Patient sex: F
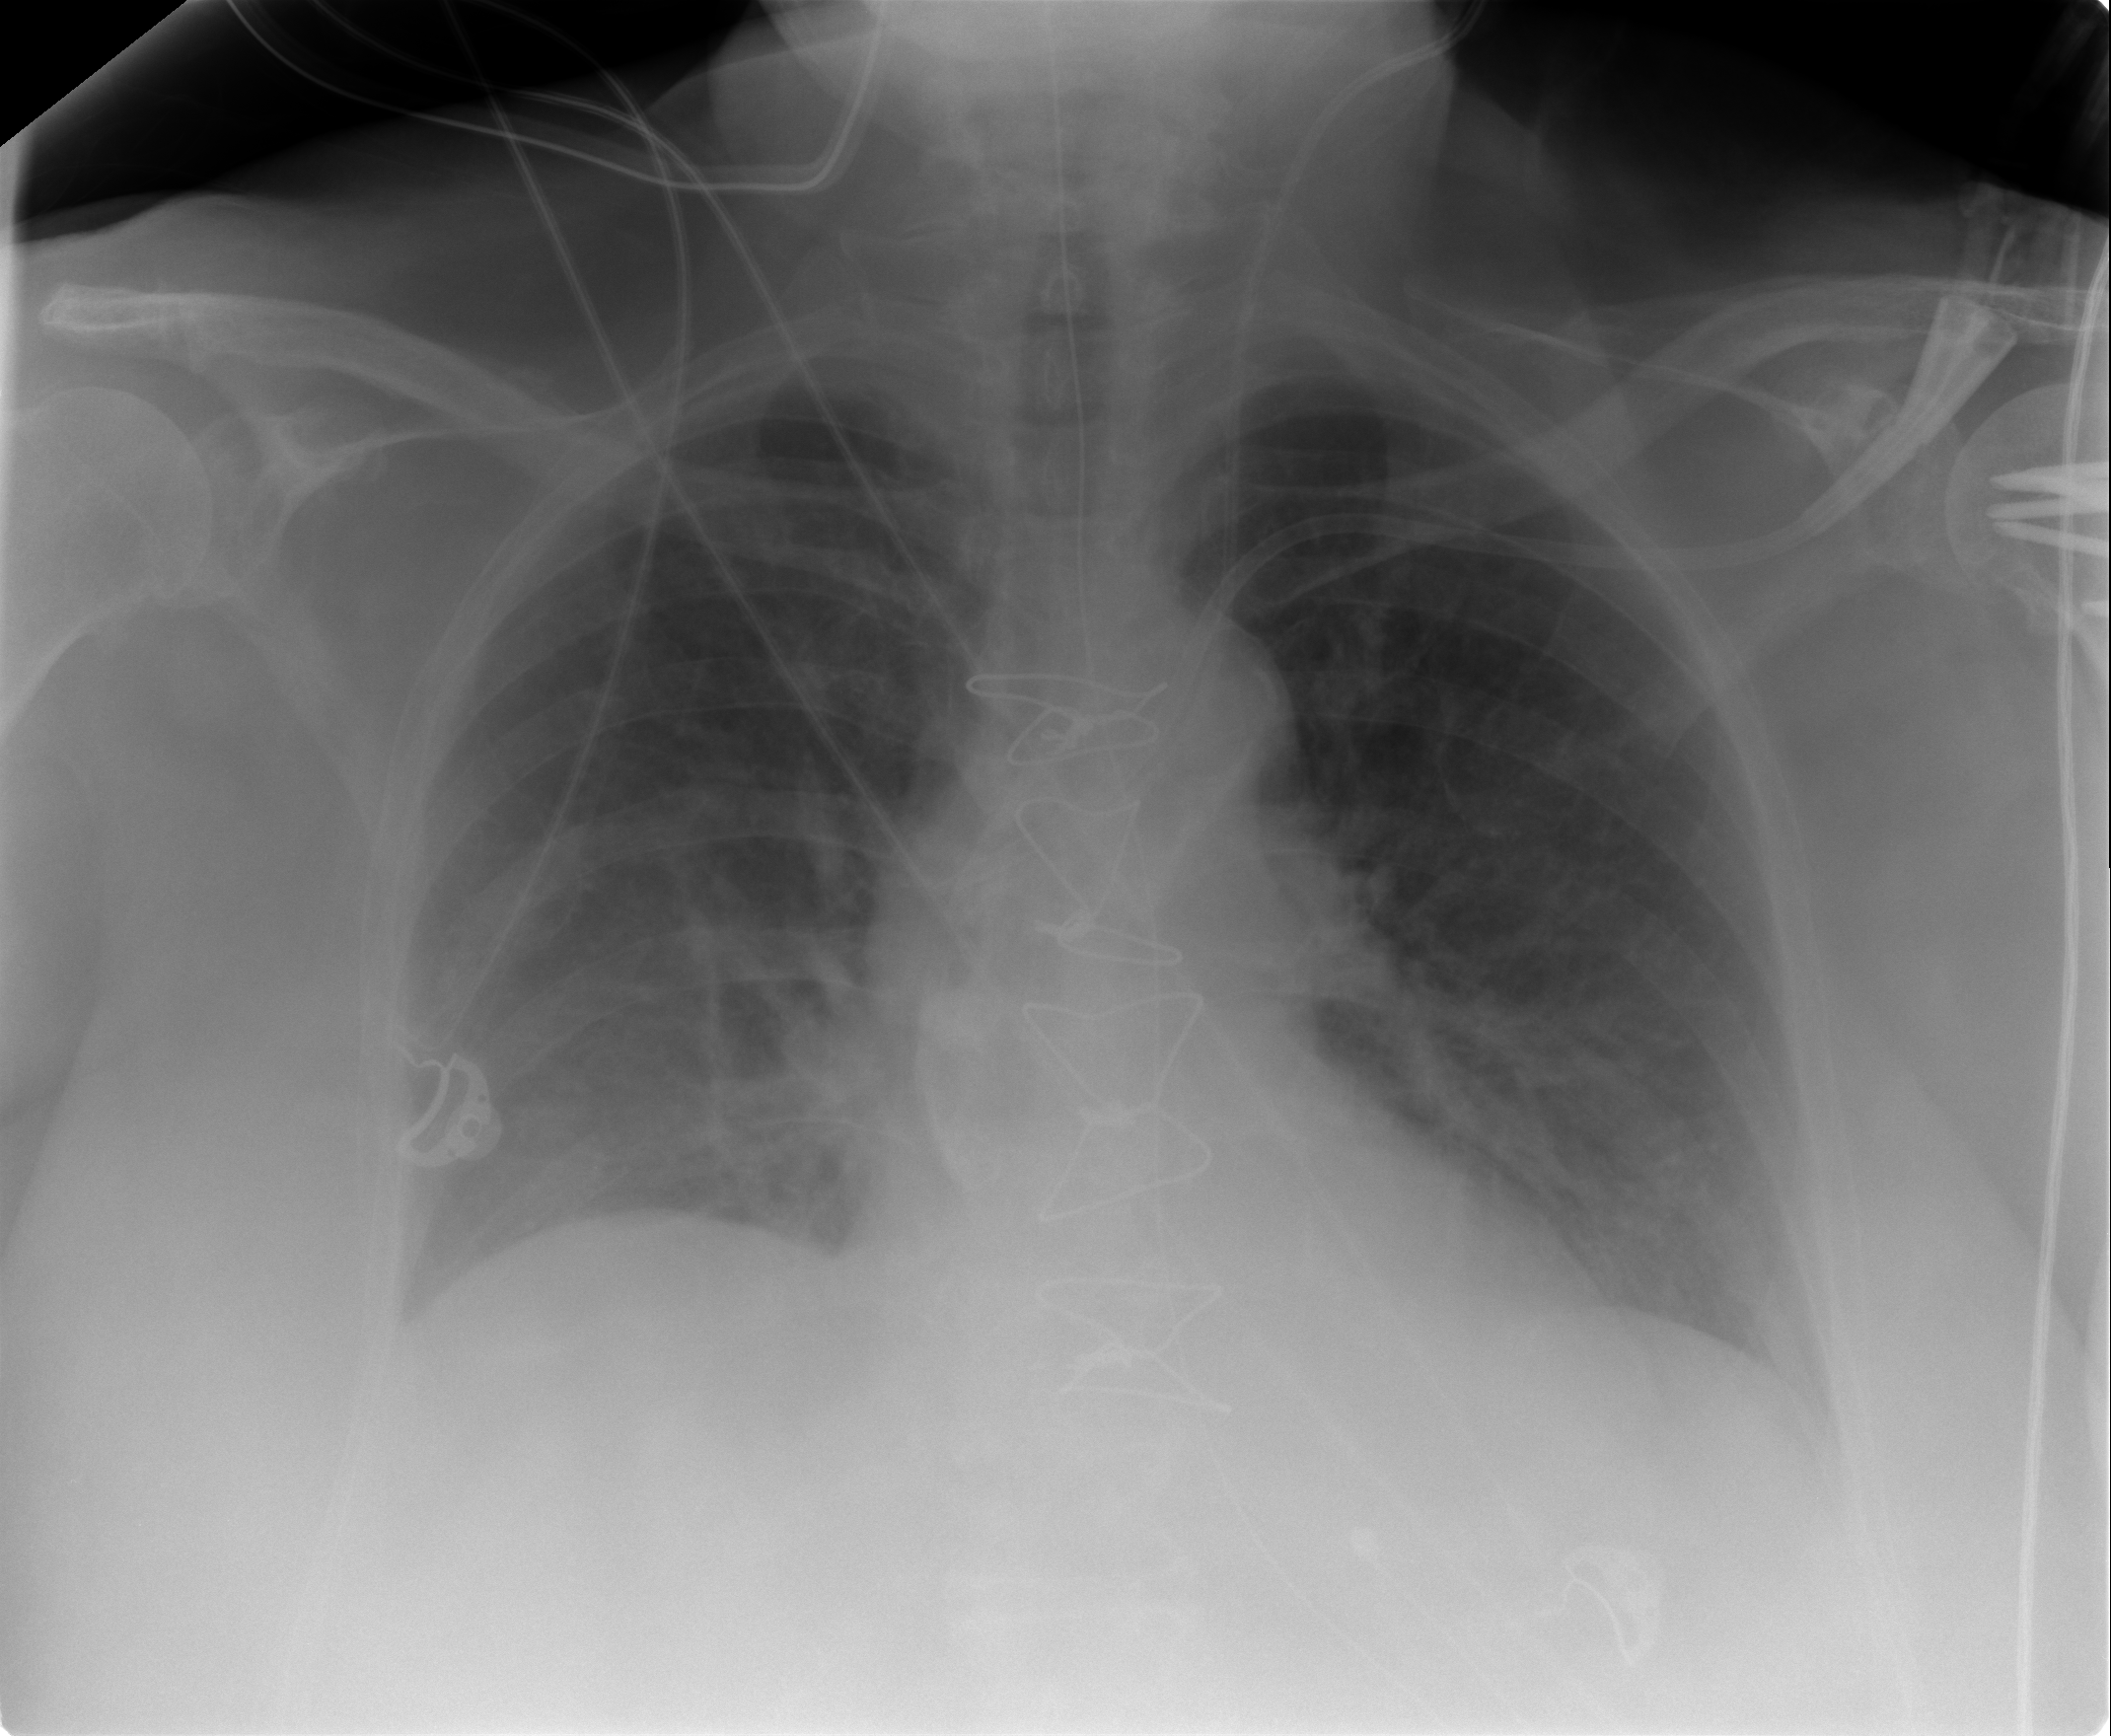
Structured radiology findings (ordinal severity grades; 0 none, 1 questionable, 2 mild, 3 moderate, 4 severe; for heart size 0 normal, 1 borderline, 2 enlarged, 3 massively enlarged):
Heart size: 0
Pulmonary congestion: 2
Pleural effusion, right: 0
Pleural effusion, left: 1
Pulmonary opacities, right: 0
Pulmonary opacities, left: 0
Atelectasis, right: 2
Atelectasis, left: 2